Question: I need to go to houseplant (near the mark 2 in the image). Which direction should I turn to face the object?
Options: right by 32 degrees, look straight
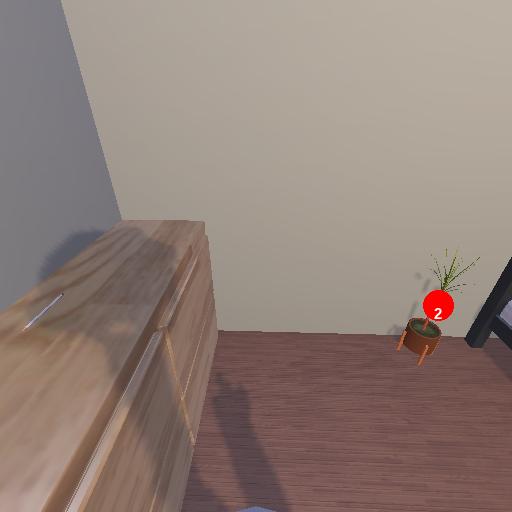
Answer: right by 32 degrees